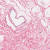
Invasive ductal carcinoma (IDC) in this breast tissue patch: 0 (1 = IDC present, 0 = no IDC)